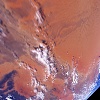
Label: land